Question: In my iOS app I use TBXML for xml processing, it's not officially updated but it still working fine for me.
I'm trying to create a Today extension for iOS 8 and when I add TBXML as a Compile Source I get the following:
TBXML.h

Before adding the extension, I didn't have any build issue with TBXML.
Any ideas of how can I resolve this?
Thanks
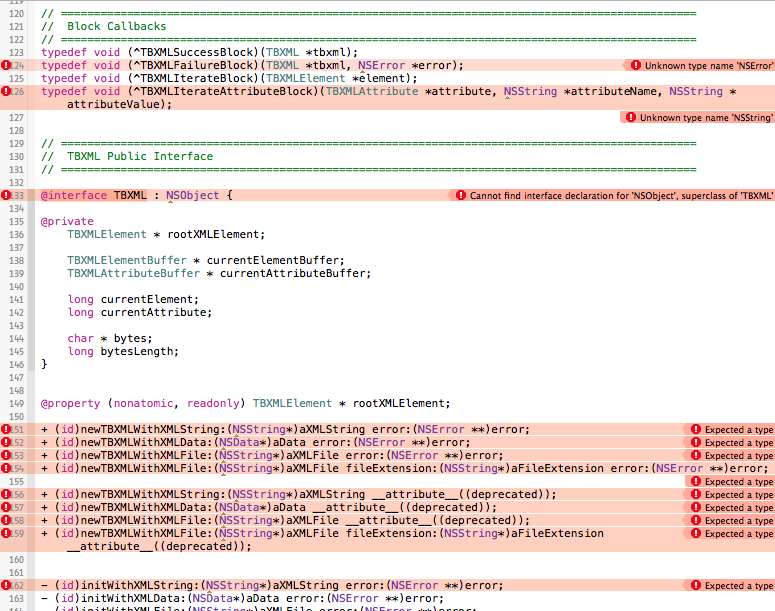
Answer: Fixed by adding '#import <Foundation/Foundation.h>' at the beggining of TBXML.h.
Seems that when working with extension, this file is not imported or is imported later